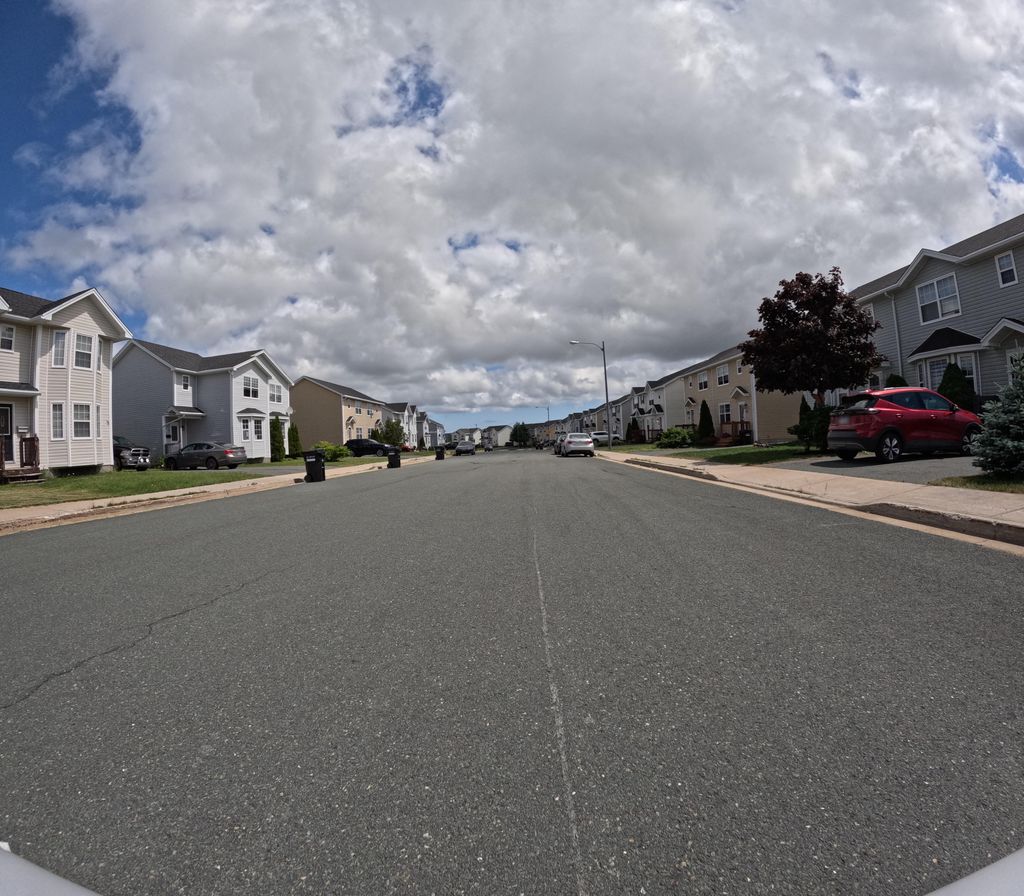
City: st_johns